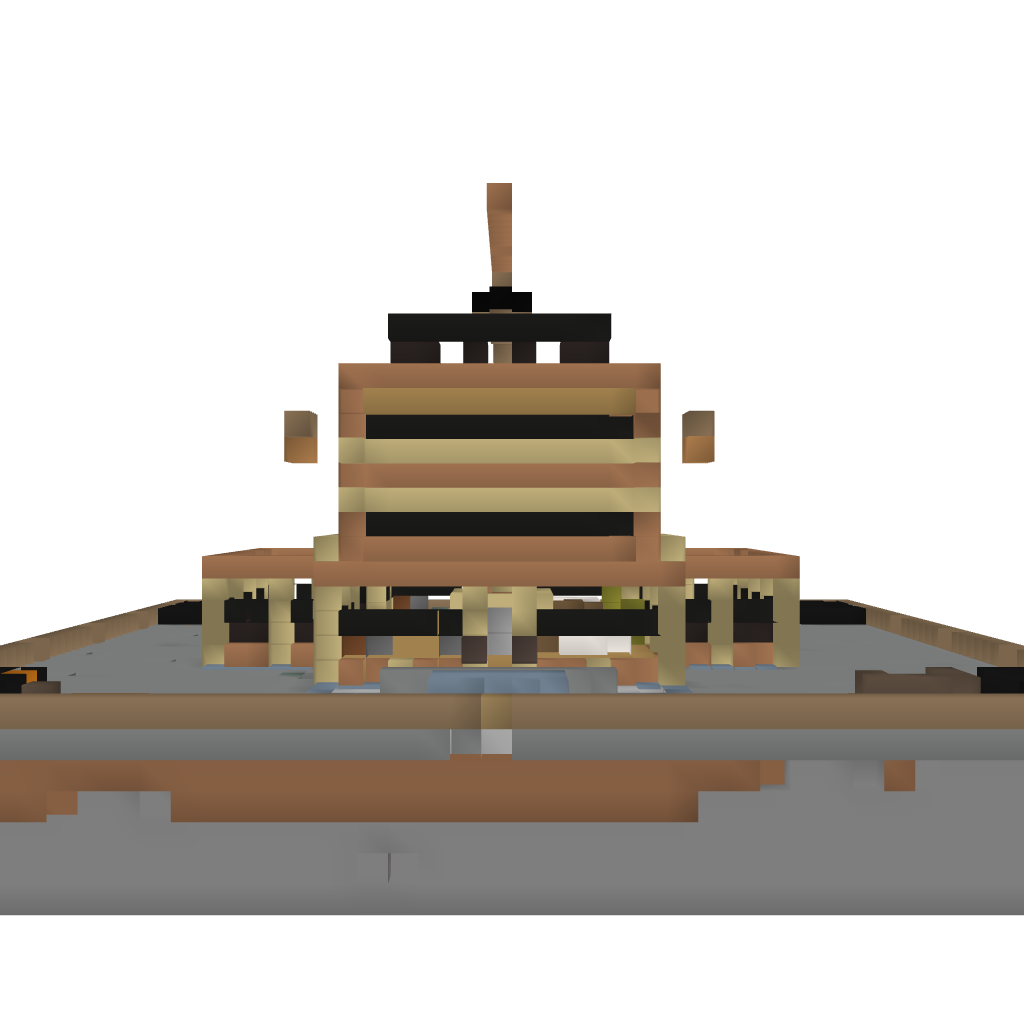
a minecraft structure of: kierownik's mansion